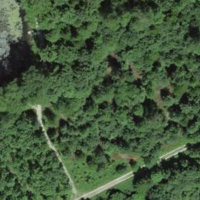
EUNIS habitat code: 41
Species observed at this site:
Anoplotrupes stercorosus
Caltha palustris
Cirsium arvense